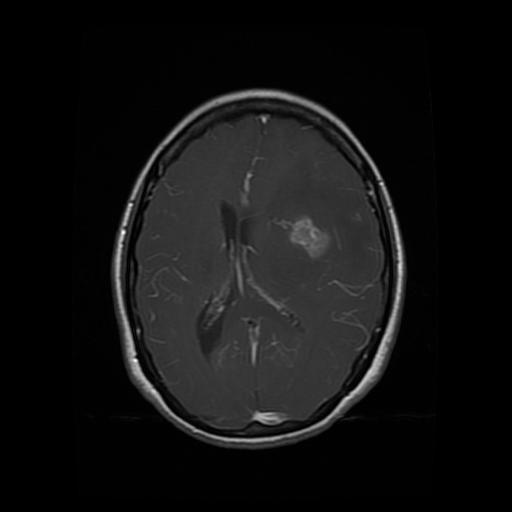
Label: glioma